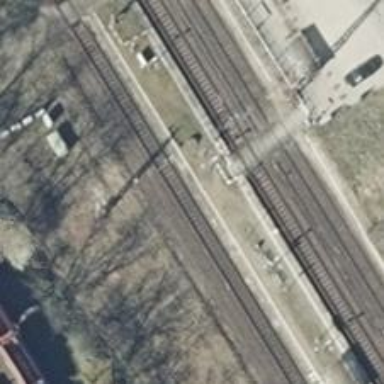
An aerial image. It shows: Platform edge at railway station.